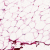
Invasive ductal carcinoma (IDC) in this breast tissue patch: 0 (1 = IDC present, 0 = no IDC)